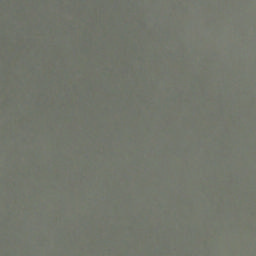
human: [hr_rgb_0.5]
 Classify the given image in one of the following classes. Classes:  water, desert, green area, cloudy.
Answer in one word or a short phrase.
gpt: cloudy